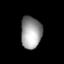
Tissue: lung
Cell type: Epithelial cells
Senescence score: 0.2349
Nuclear area (px): 652
Mean DAPI intensity: 154.908